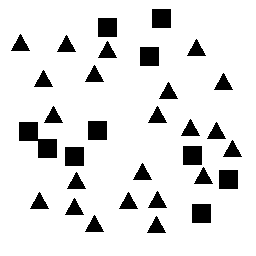
Squares: 10
Triangles: 22
Stars: 0
Total shapes: 32